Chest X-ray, AP view. Patient: 54 years old, sex M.
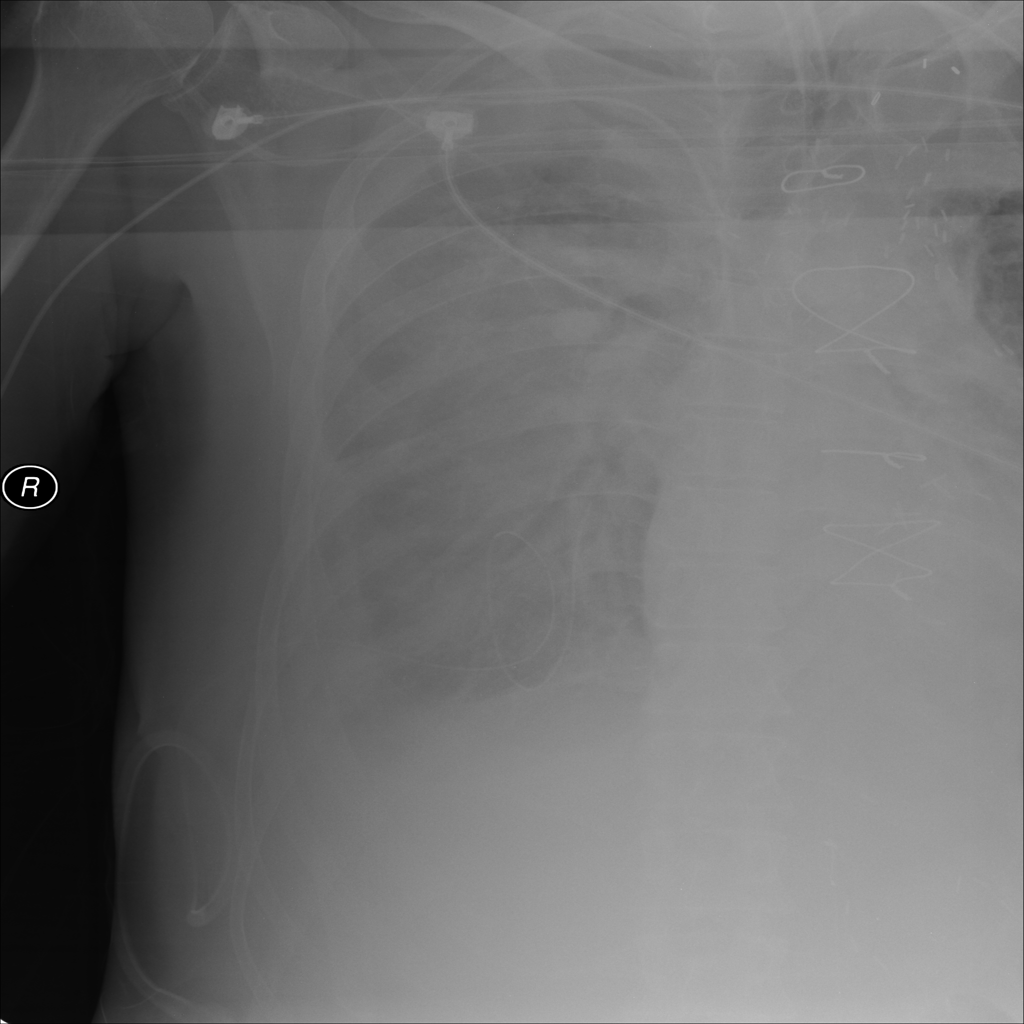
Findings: No Finding